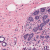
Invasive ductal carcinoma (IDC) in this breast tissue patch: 0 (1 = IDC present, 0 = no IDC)